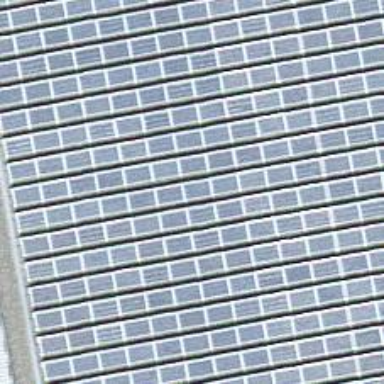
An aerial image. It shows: Solar power generator using photovoltaic panels.